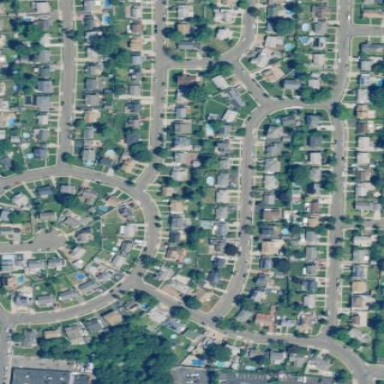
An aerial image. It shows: This residential area consists of single-family homes.